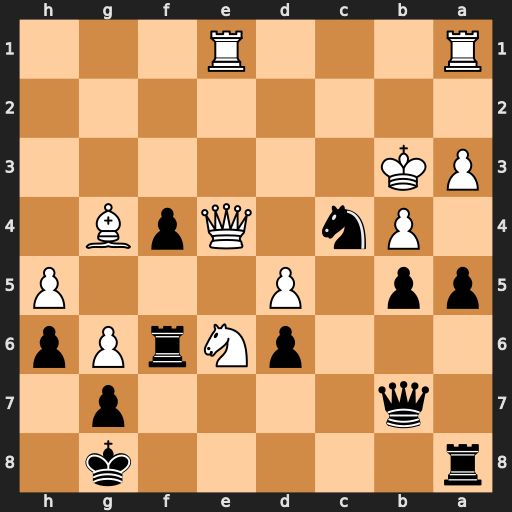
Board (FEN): r5k1/1q4p1/3pNrPp/pp1P3P/1Pn1QpB1/PK6/8/R3R3
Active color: b
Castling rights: -
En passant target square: -
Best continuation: Nd2+ Kb2 Nxe4